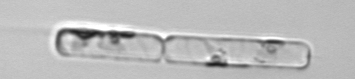
Label: Guinardia_delicatula